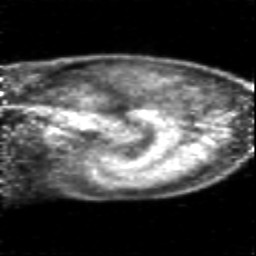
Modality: PET
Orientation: sagittal
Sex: female
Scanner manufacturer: siemens